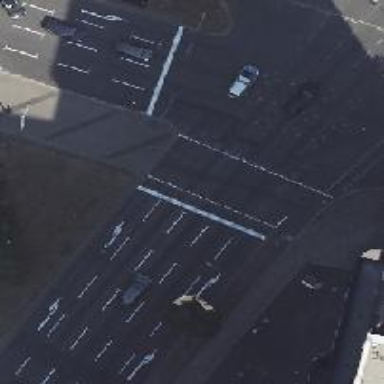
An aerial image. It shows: Road with traffic signals.